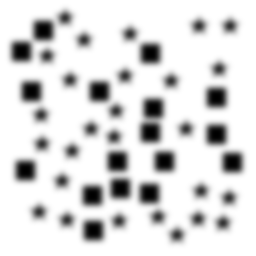
Squares: 17
Triangles: 0
Stars: 27
Total shapes: 44